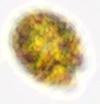
Label: Akashiwo